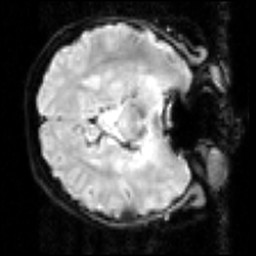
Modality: inplaneT2
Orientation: axial
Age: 20
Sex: female